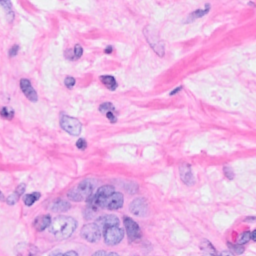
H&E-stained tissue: Breast